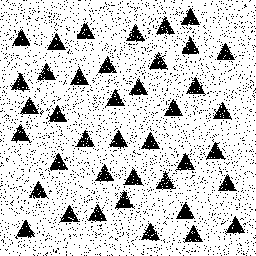
Squares: 0
Triangles: 40
Stars: 0
Total shapes: 40